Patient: sex M, age 46
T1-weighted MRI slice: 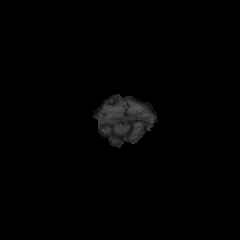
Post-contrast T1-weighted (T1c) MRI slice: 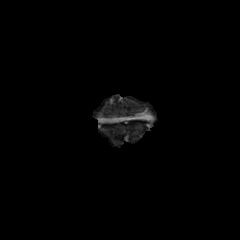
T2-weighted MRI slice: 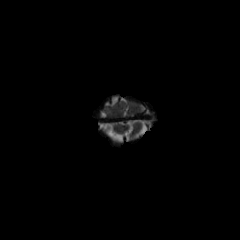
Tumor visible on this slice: no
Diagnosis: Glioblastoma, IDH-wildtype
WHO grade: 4